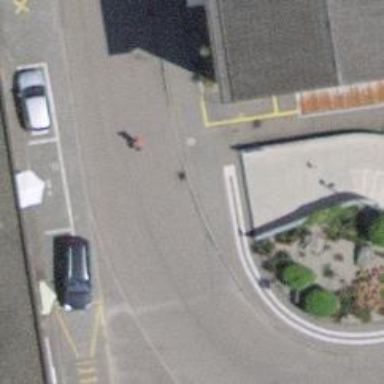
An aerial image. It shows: Kerb serving as barrier.